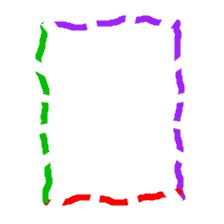
Shape: rectangle